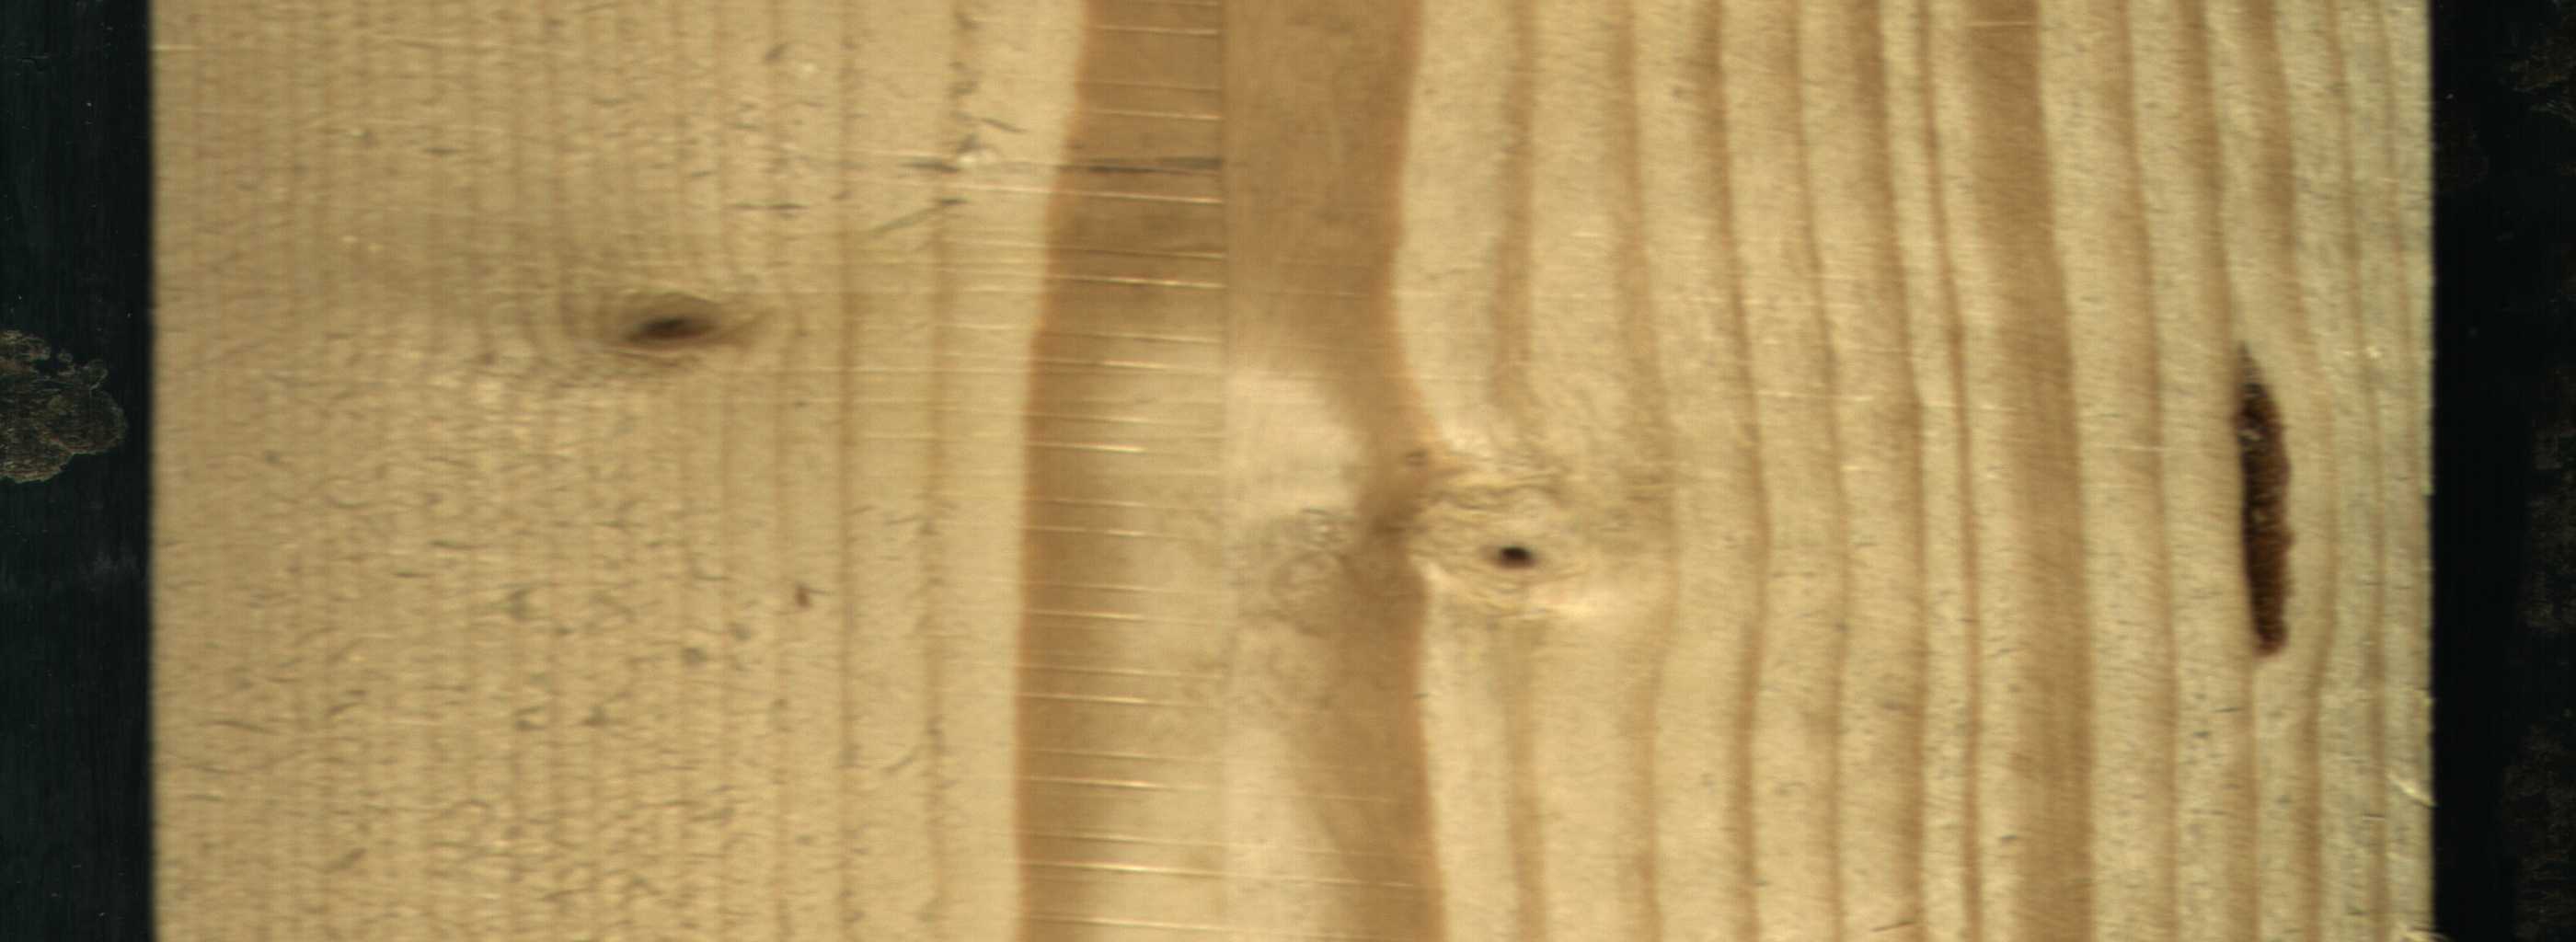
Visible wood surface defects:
resin
Dead_Knot
Live_Knot